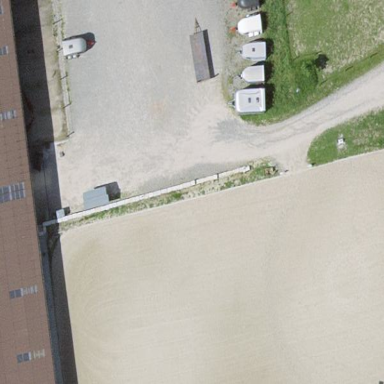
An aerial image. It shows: Equestrian pitch for leisure land activities.